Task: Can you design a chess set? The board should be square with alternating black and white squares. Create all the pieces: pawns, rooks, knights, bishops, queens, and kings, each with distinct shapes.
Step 3031:
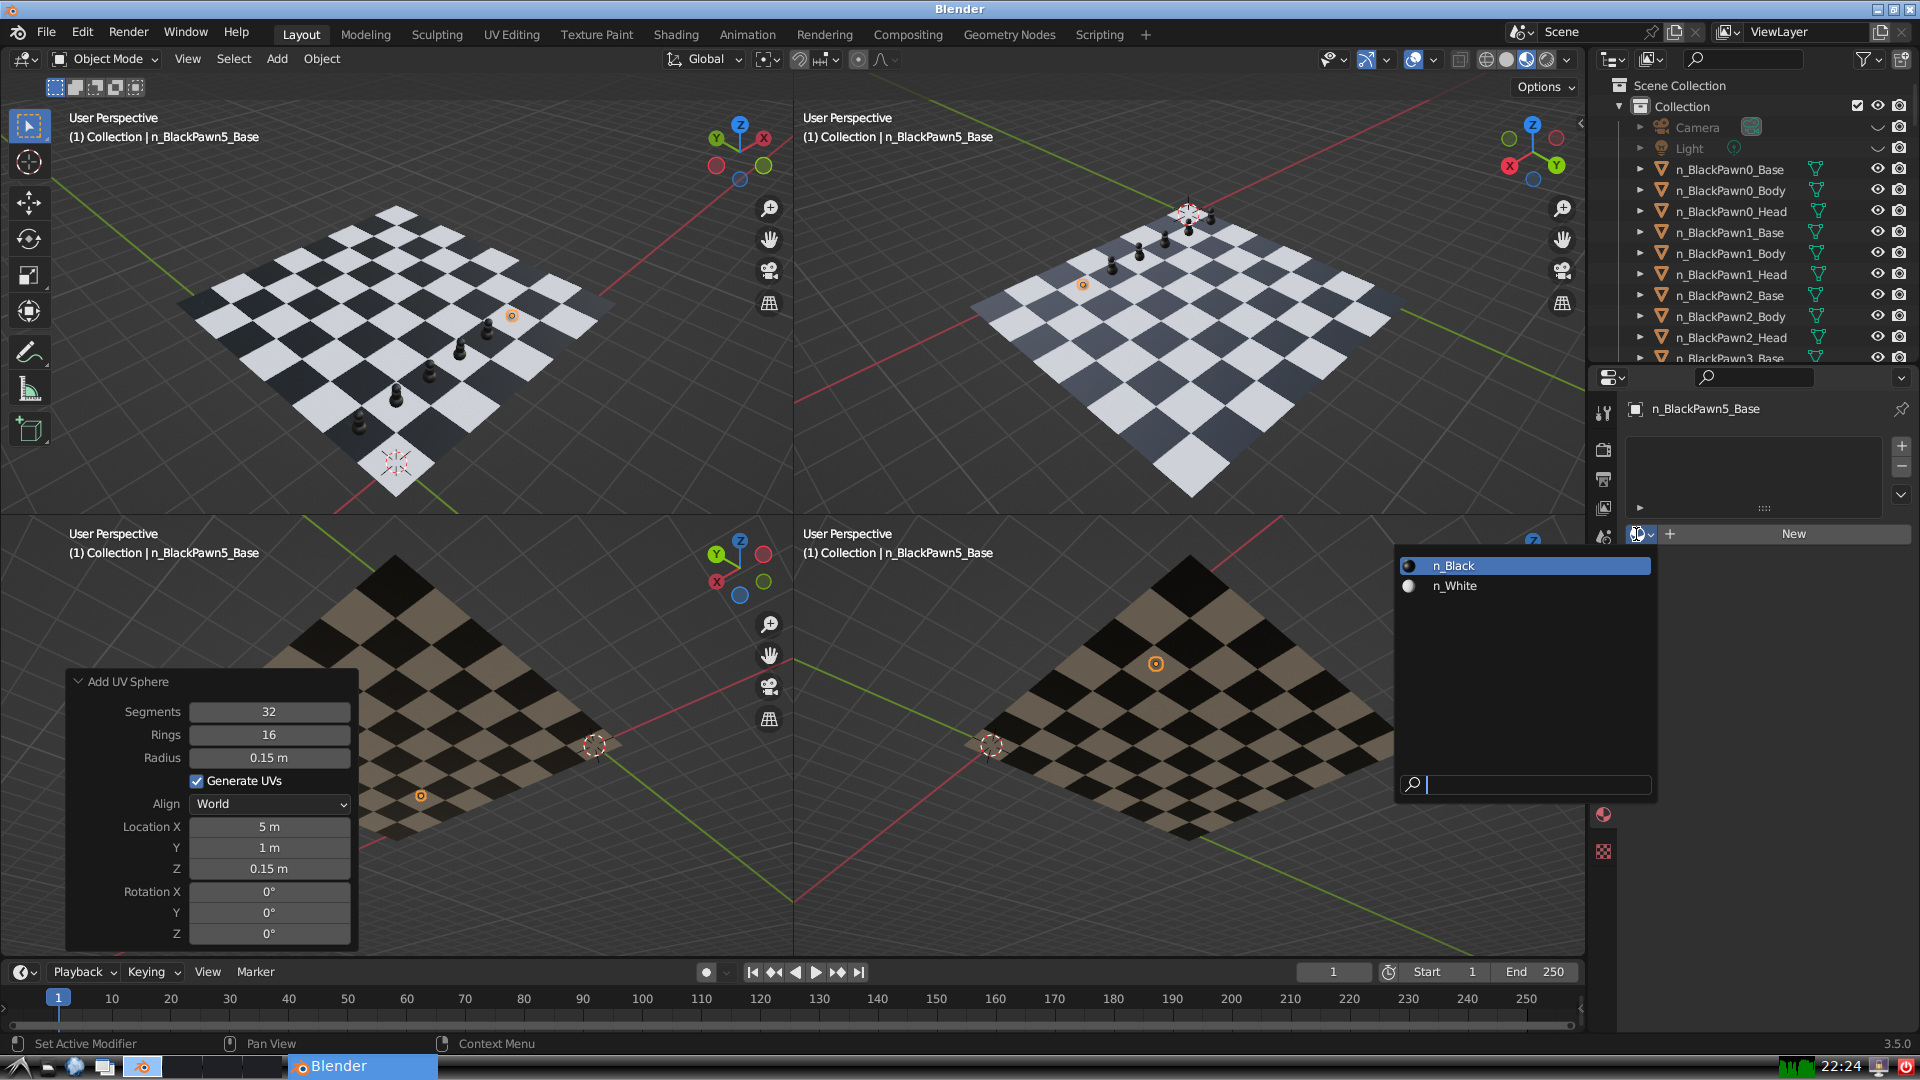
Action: input_text: n_Black